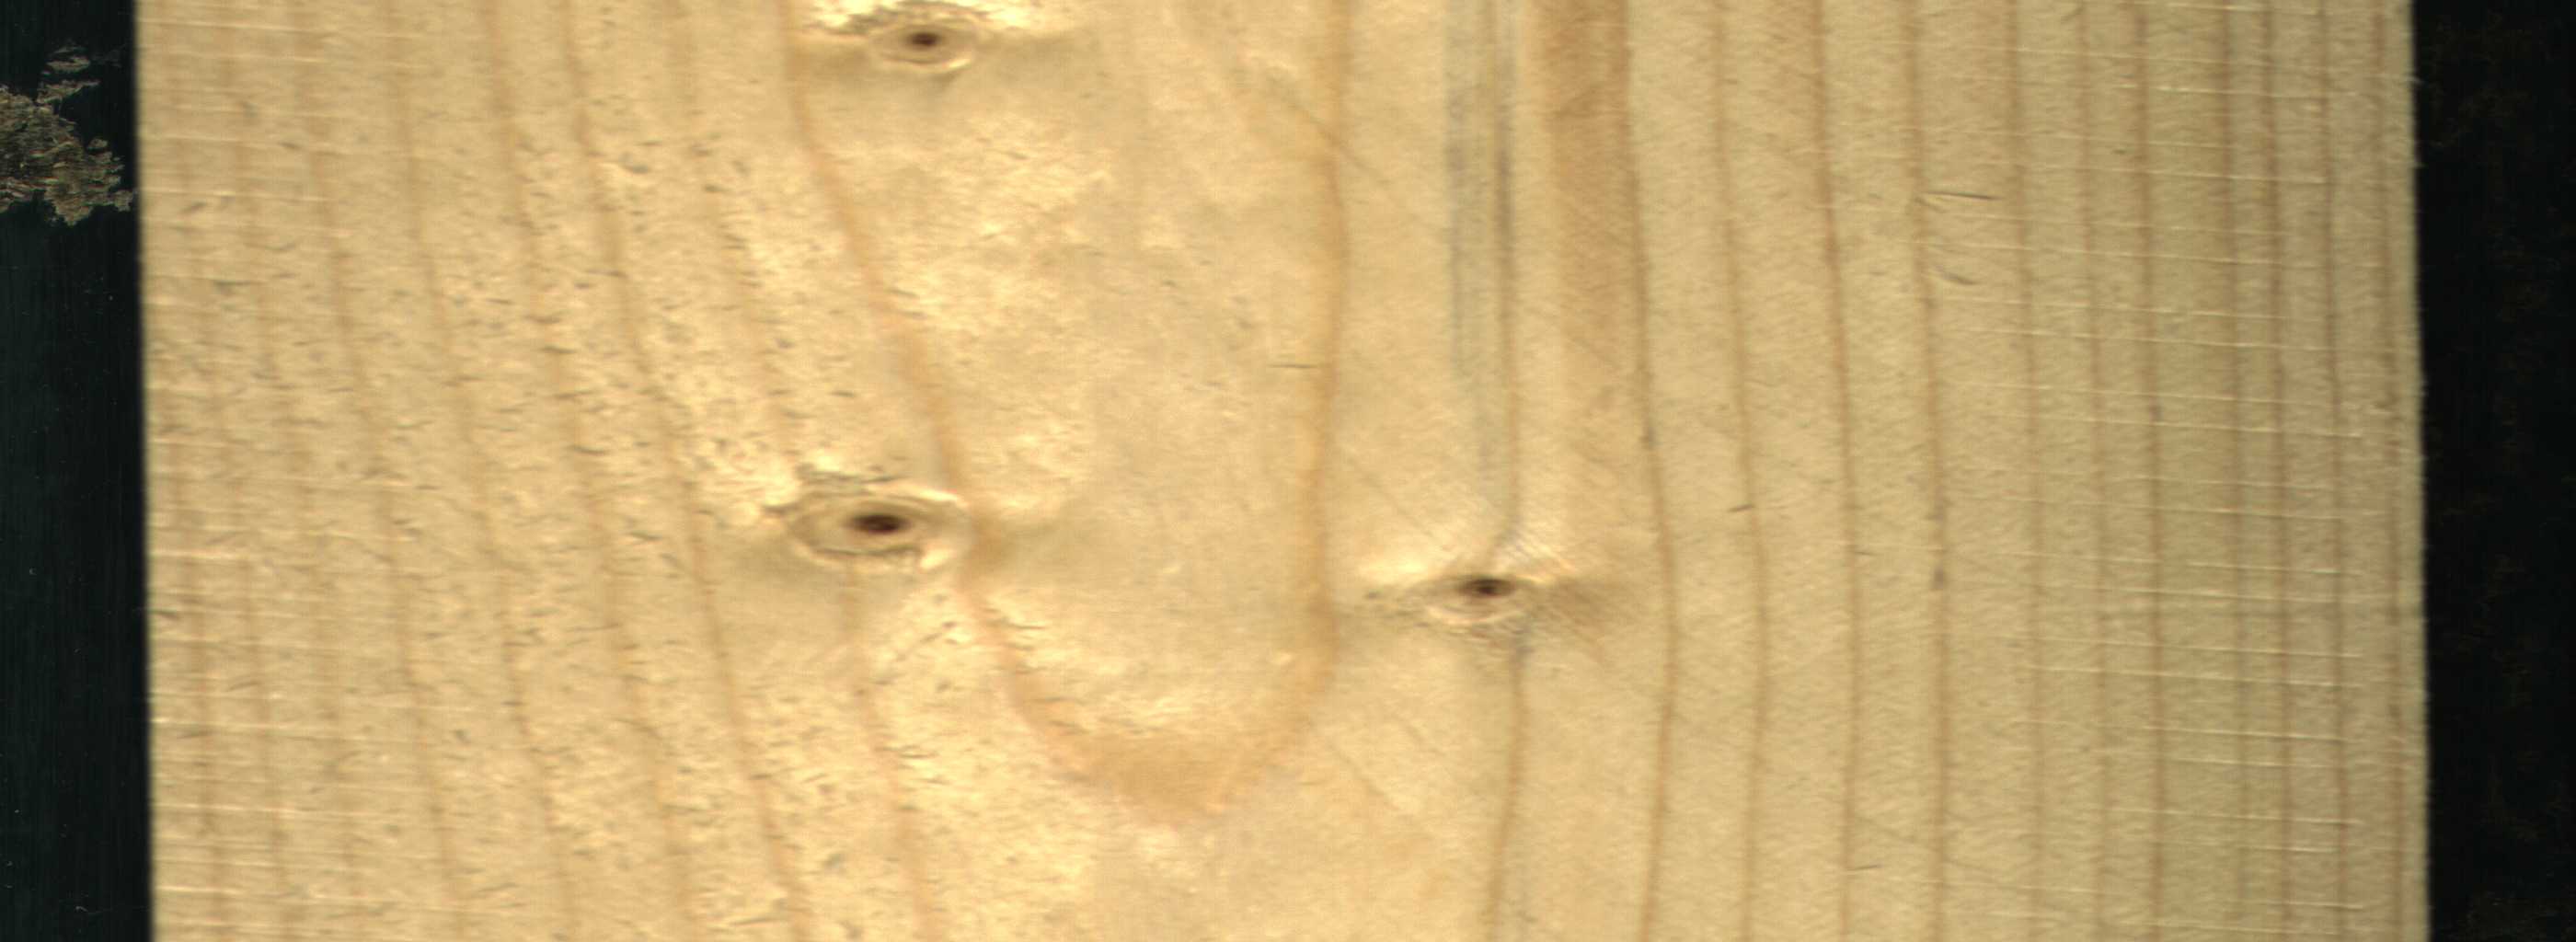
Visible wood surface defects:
Live_Knot
Live_Knot
Live_Knot